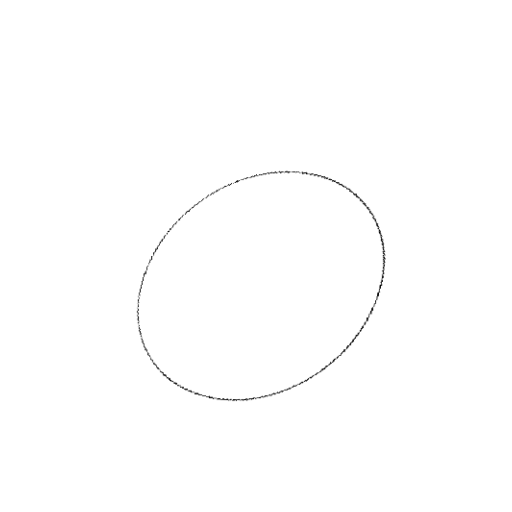
Crossing number: 0